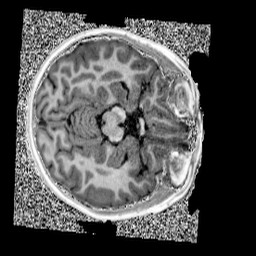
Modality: UNIT1
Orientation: axial
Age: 9
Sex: female
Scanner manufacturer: siemens
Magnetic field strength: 3 T
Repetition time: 4 s
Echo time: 0.00299 s